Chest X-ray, PA view. Patient: 56 years old, sex M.
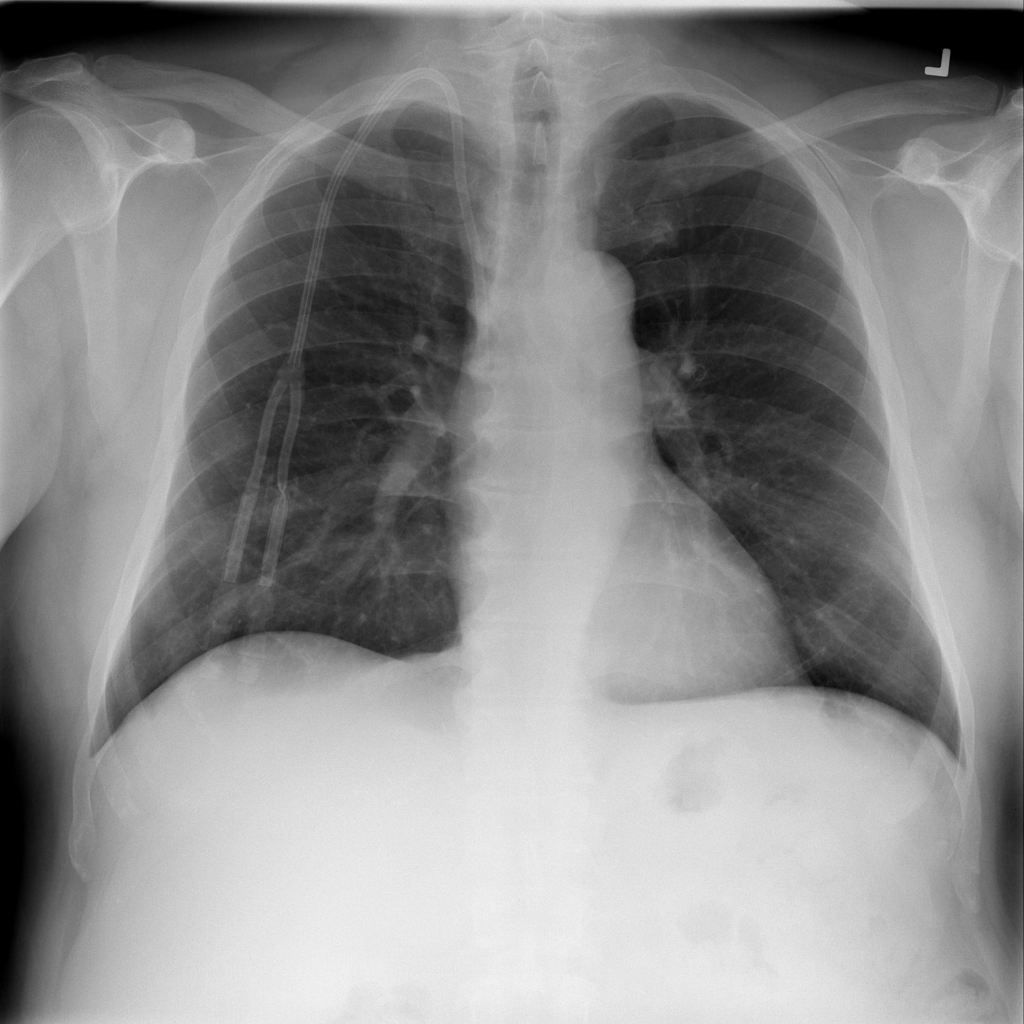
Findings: No Finding